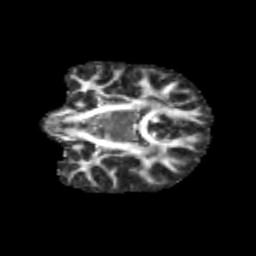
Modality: FA
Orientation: coronal
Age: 10
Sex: female
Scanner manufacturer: siemens
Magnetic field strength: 3 T
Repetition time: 3.8 s
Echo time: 0.07 s